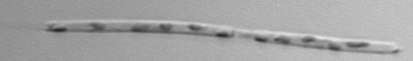
Label: Eucampia_morphytype1